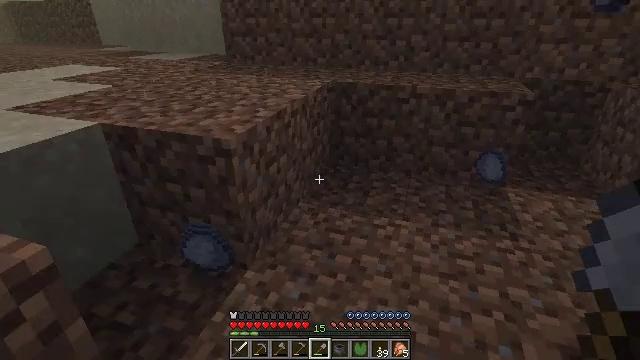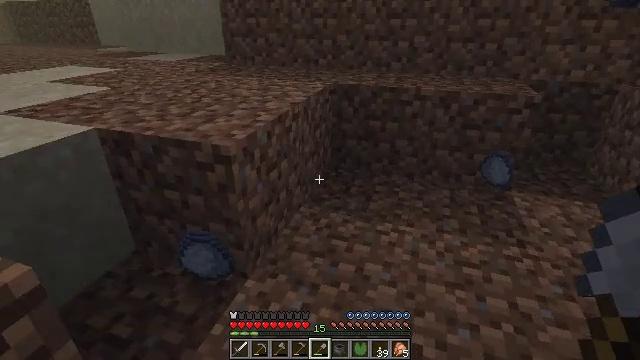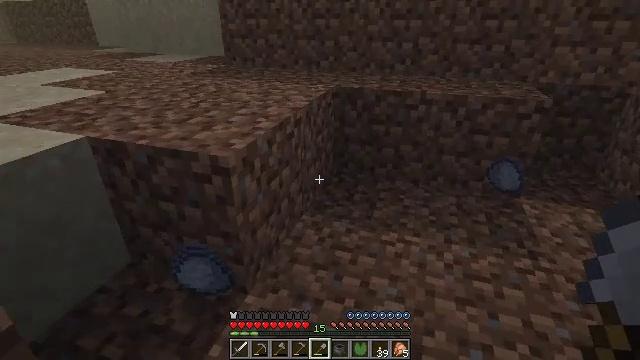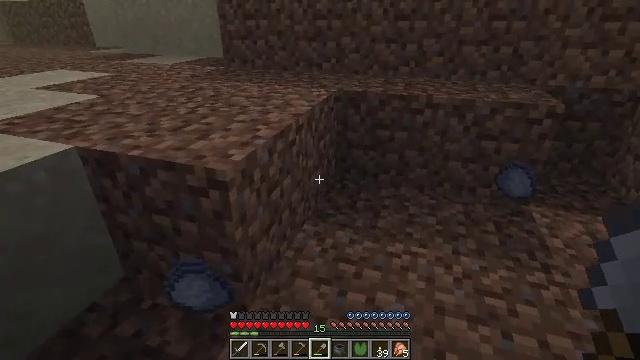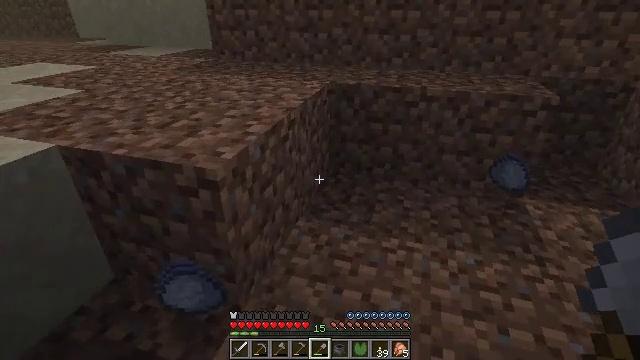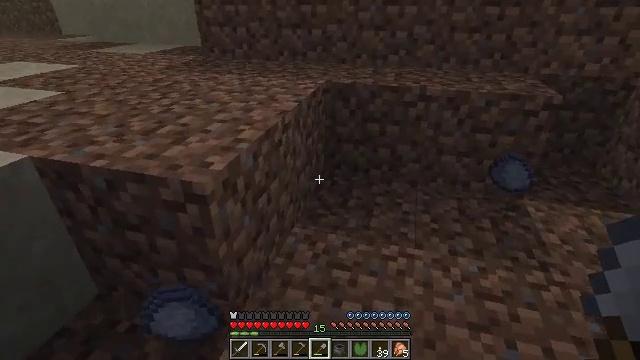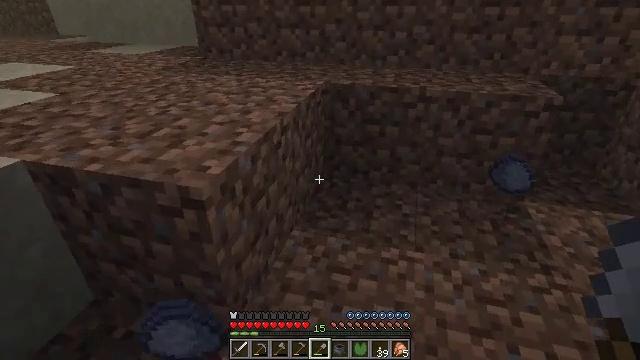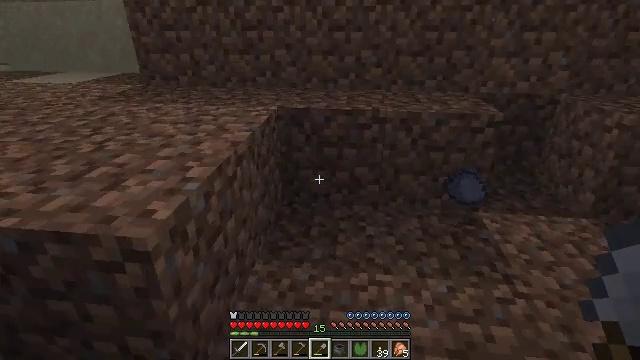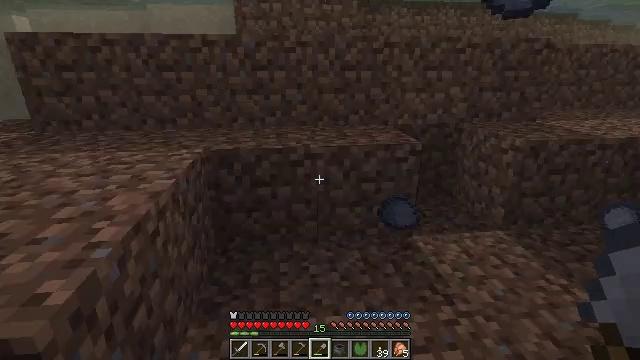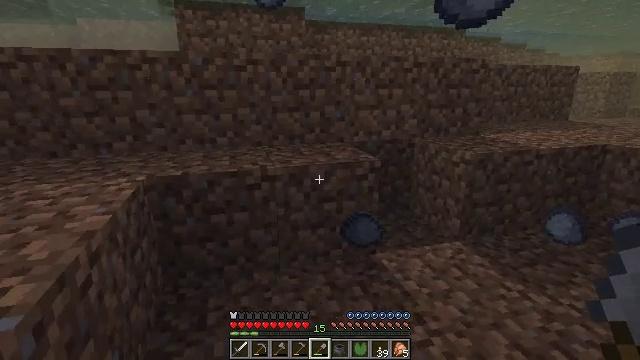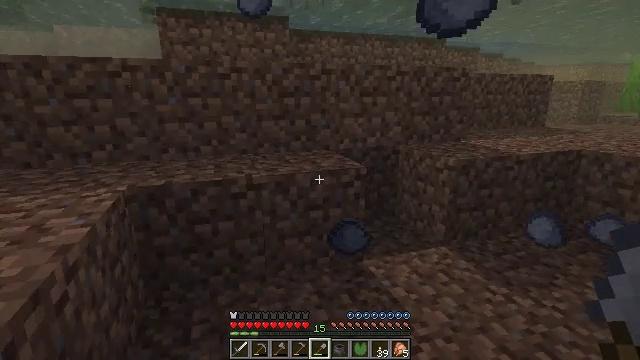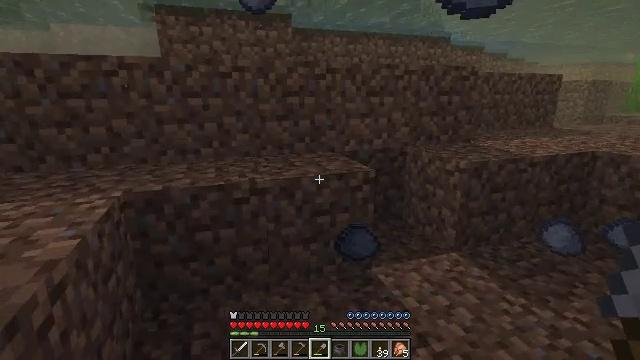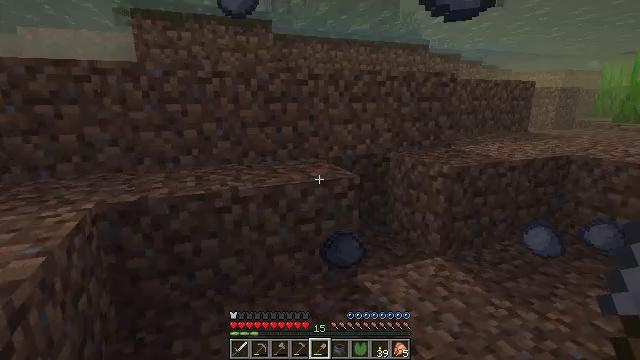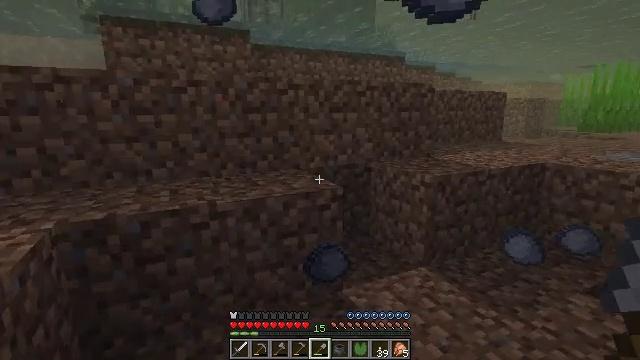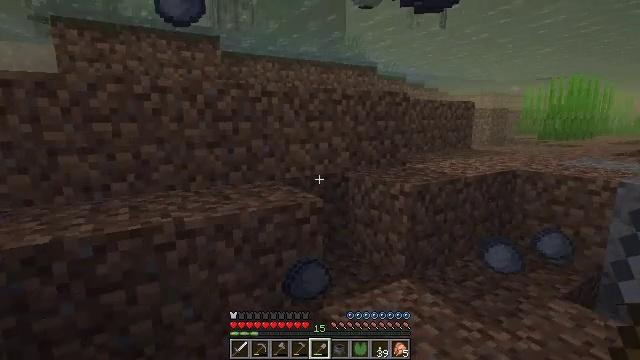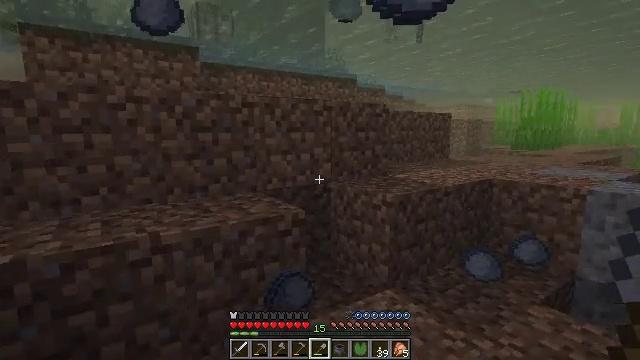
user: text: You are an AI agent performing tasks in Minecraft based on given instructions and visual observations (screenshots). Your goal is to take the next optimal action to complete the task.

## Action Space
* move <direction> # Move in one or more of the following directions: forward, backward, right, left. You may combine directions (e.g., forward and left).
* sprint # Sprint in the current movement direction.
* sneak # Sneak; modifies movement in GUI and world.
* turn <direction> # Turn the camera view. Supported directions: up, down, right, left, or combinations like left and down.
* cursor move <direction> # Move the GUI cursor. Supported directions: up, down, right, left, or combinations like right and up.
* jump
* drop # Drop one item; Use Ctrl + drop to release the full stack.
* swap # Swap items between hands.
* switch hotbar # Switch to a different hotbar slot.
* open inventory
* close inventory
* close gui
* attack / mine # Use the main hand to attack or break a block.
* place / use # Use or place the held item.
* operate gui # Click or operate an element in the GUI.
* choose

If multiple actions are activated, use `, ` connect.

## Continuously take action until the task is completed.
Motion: motion action
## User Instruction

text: Break the clay block to collect it.
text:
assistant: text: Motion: move forward
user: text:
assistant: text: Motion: move forward
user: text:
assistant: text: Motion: move forward
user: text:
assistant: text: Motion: move forward, turn right and down
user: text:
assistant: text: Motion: move forward, turn right
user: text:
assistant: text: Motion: move forward
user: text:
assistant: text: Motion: move forward, turn right and up
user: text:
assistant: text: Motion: move forward, turn right and up
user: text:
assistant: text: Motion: move forward, turn right and up
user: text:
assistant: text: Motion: move forward, turn right and up
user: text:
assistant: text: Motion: move forward
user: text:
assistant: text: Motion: move forward, turn right and up
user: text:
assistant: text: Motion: move forward, turn right and up
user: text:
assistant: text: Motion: move forward, turn right and up
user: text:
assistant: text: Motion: move forward, turn right and up
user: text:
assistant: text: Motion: move forward, turn right and up
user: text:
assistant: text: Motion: move forward, turn right and up
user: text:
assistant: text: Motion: move forward, turn right and up
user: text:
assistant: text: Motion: move forward, turn right and up
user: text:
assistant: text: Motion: move forward, turn right and up
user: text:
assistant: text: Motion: move forward, turn up
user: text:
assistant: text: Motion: move forward, turn up
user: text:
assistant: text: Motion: move forward
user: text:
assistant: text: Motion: move forward
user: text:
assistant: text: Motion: move forward, turn right
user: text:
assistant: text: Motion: move forward, turn right and down
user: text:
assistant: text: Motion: move forward, turn left and down
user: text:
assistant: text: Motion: move forward, turn left and down
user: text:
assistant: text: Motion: move forward, turn left
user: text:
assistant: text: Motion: move forward, turn left